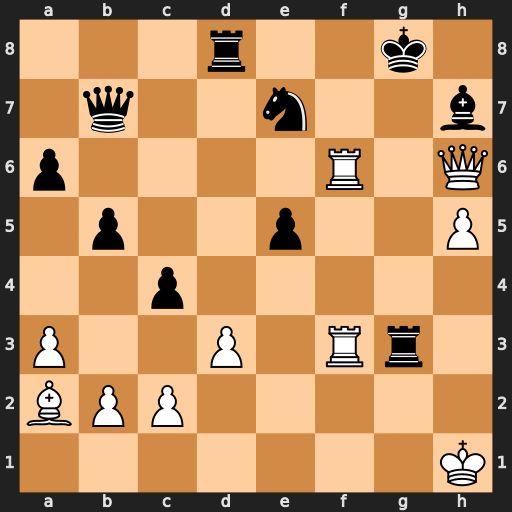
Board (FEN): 3r2k1/1q2n2b/p4R1Q/1p2p2P/2p5/P2P1Rr1/BPP5/7K
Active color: w
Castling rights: -
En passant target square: -
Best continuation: Rf8+ Rxf8 Qxf8#